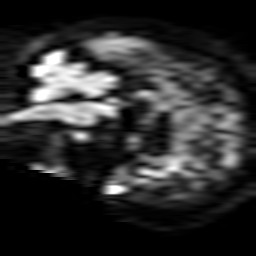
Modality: TRACE
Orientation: sagittal
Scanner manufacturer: philips
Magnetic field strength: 1.5 T
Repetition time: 2.887 s
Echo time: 0.06175 s